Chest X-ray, PA view. Patient: 67 years old, sex F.
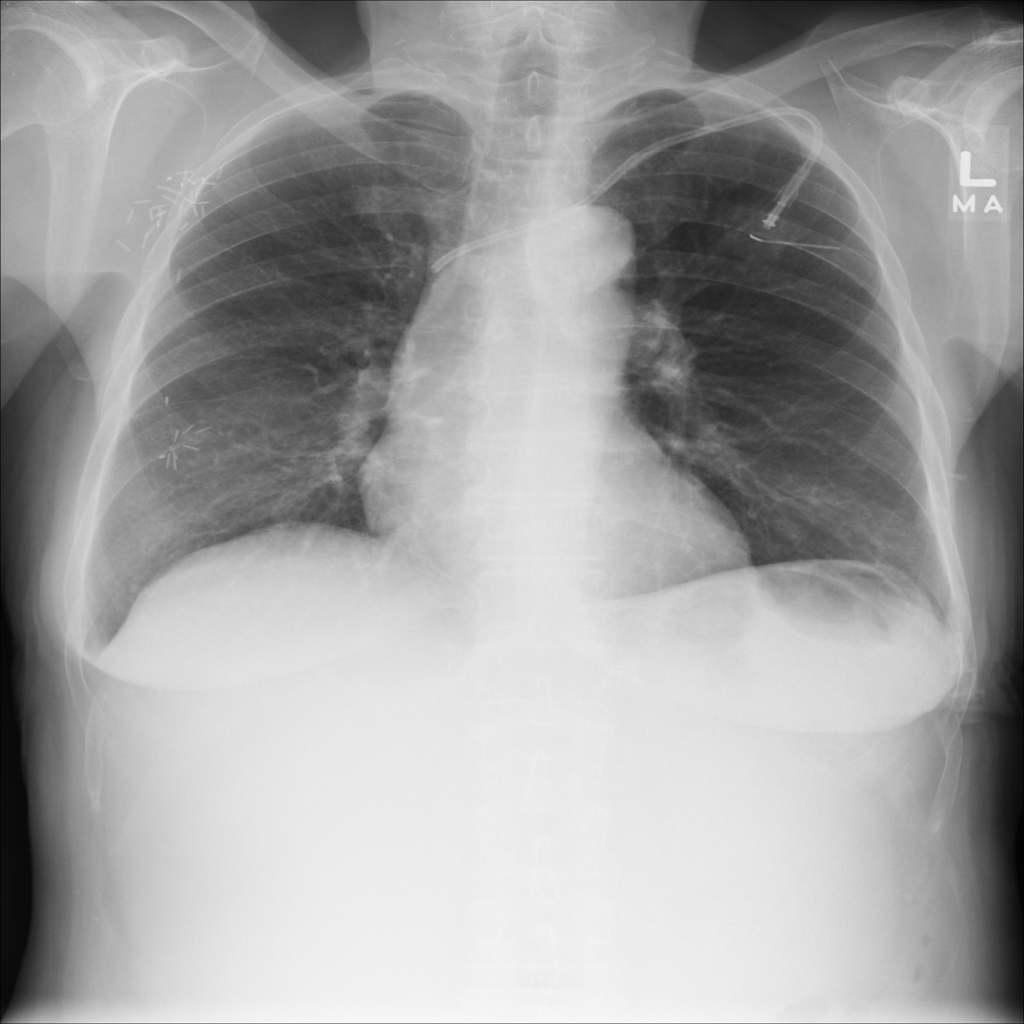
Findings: No Finding